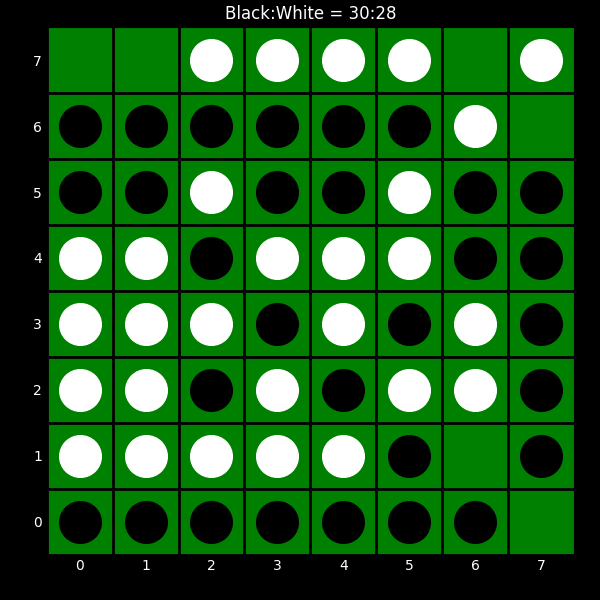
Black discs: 30
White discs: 28